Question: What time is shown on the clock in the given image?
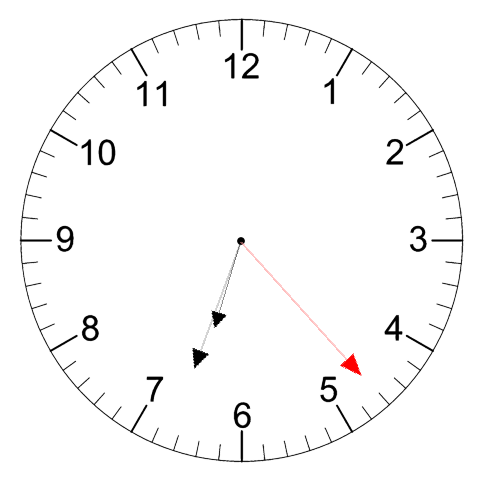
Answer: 06:33:23